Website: home-depot
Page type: customer-info-address
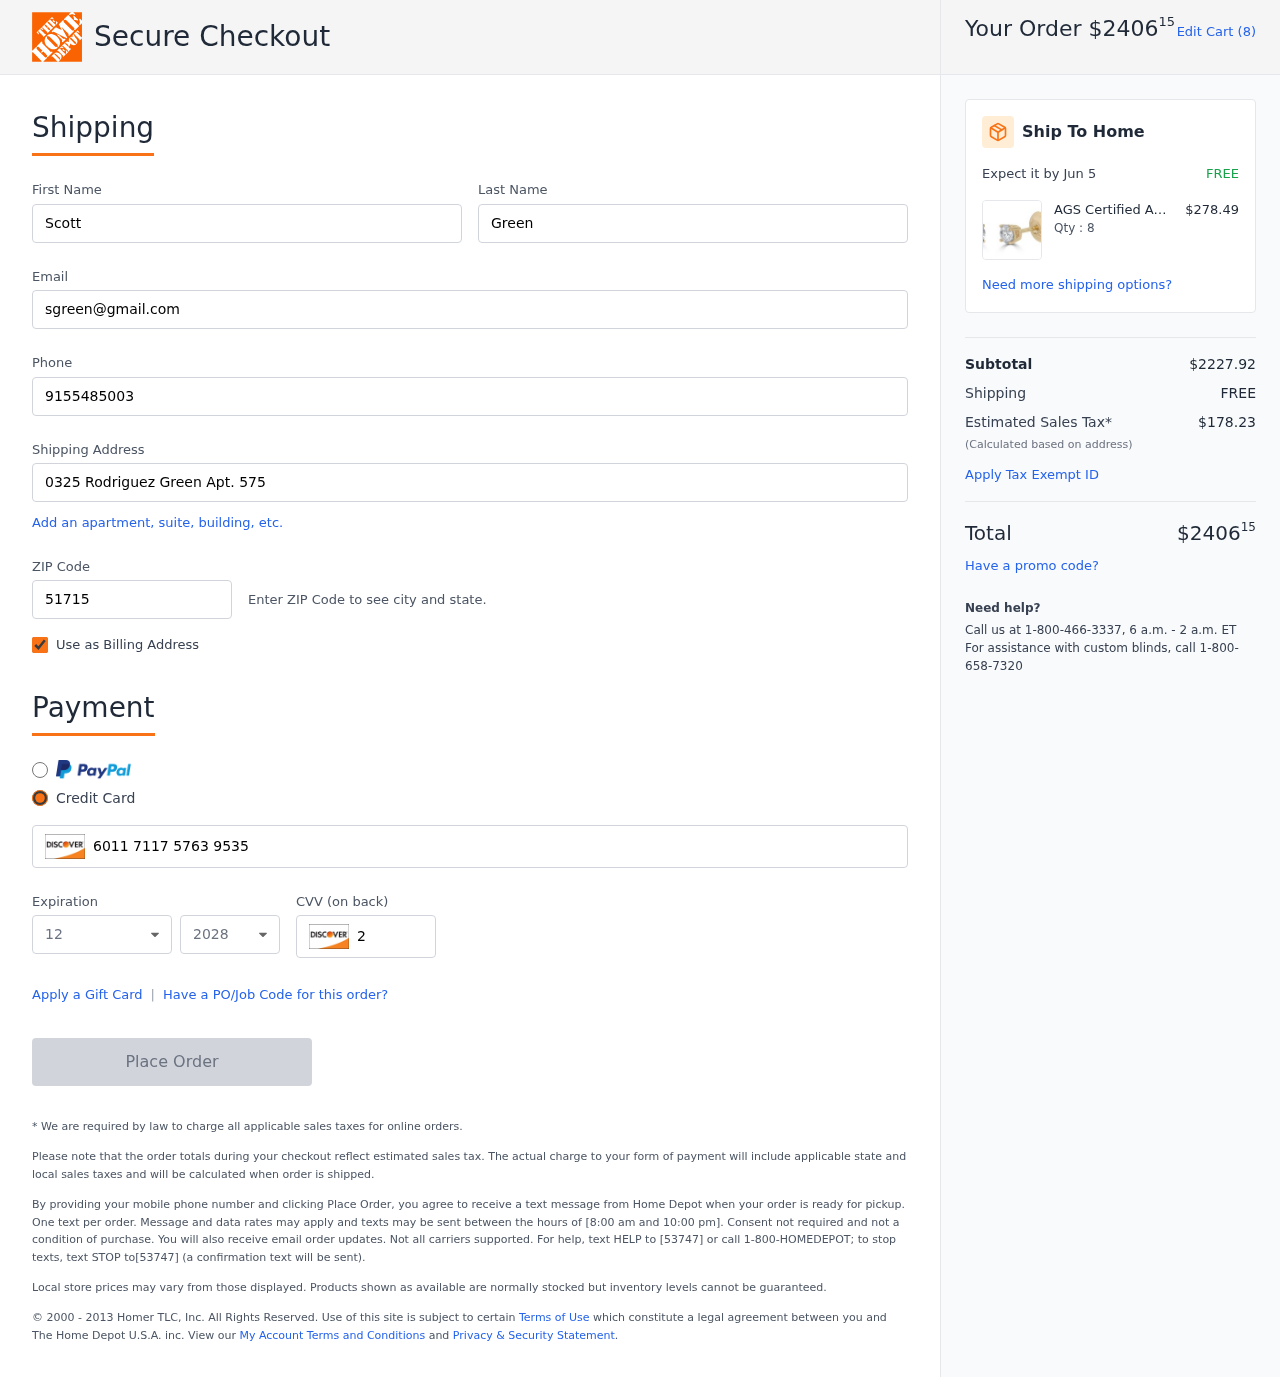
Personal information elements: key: PII_CARD_CVV
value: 211
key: PII_CARD_EXPIRY_MONTH
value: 12
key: PII_CARD_EXPIRY_YEAR
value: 28
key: PII_CARD_NUMBER
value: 6011 7117 5763 9535
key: PII_EMAIL
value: sgreen@gmail.com
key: PII_FIRSTNAME
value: Scott
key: PII_LASTNAME
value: Green
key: PII_PHONE
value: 9155485003
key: PII_POSTCODE
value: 51715
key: PII_STREET
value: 0325 Rodriguez Green Apt. 575
Product elements: key: PRODUCT1_BRAND
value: AGS Certified
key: PRODUCT1_NAME
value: AGS Certified 14k Yellow Gold Round-Cut Diamond Stud Earrings (3/4cttw, K-L Color, I1-I2 Clarity)
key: PRODUCT1_NAME
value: AGS Certified 14k Ye...
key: PRODUCT1_PRICE
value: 278.49
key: PRODUCT1_QUANTITY
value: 8
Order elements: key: ORDER_TOTAL
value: $240615
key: ORDER_NUM_ITEMS
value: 8
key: ORDER_DELIVERY_DATE
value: Jun 5
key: ORDER_SUBTOTAL
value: $2227.92
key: ORDER_SHIPPING_COST
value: FREE
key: ORDER_TAX
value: $178.23